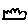
Label: cloud